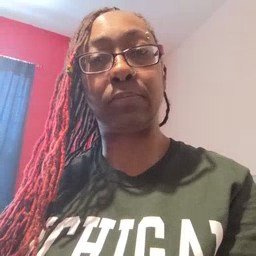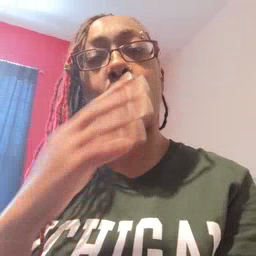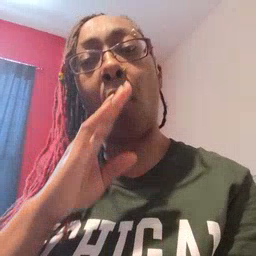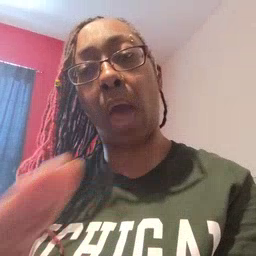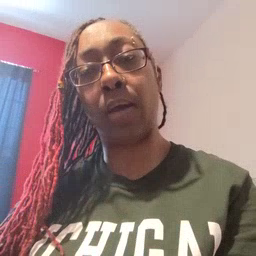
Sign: quiet